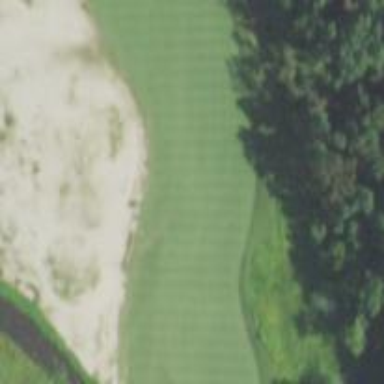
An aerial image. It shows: Rough grassy area used for golf.